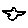
Label: bird